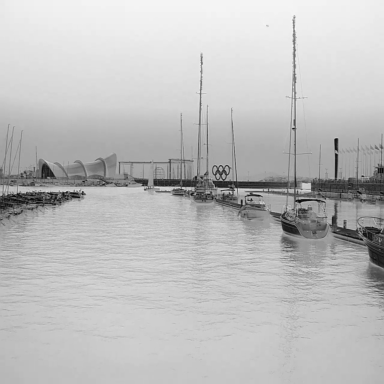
There are 14 objects shown in the infrared image, including three canoes, and 11 sailboats.